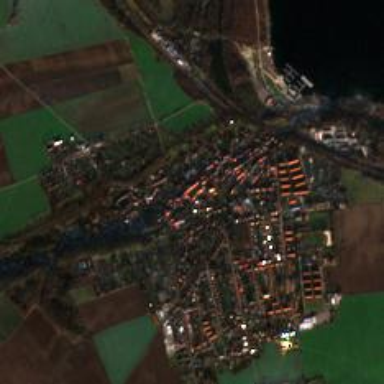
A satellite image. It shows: Town.